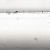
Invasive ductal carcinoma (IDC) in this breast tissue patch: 0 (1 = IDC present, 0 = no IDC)